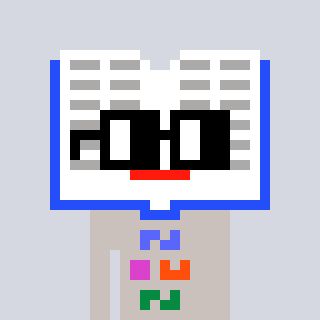
a pixel art character with square black glasses, a dictionary-shaped head and a foggrey-colored body on a cool background